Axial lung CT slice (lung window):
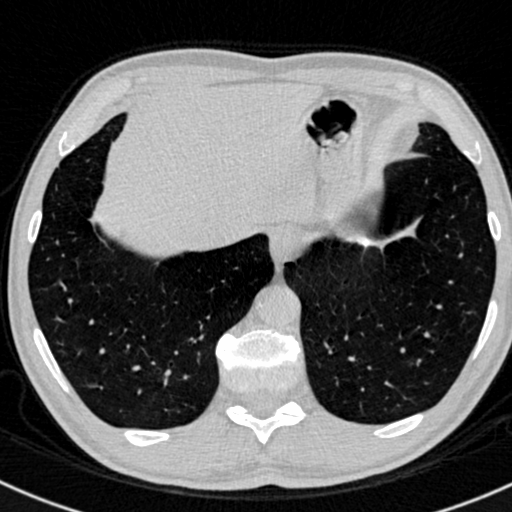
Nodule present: no